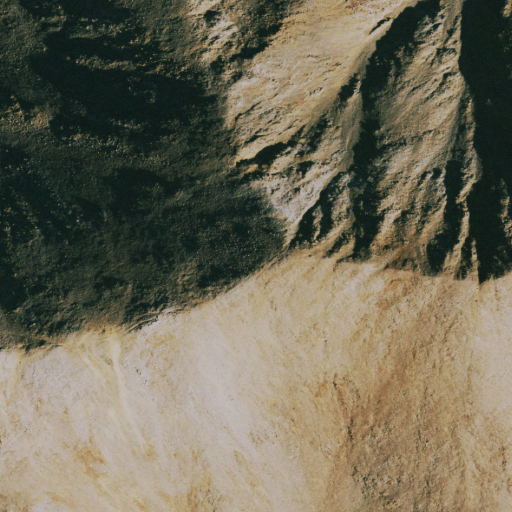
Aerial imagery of mountain in Colorado named Spanish Peaks containing only barren land